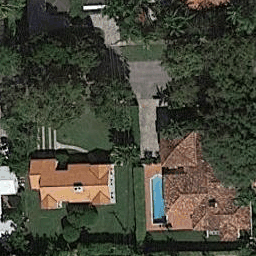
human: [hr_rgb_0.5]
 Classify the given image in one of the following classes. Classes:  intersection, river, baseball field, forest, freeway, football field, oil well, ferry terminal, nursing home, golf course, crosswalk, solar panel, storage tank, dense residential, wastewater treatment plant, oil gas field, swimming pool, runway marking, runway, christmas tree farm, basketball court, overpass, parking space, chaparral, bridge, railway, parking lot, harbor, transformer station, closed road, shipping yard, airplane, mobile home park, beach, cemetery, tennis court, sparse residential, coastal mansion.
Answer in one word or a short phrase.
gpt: sparse residential